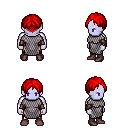
a pixel art fantasy rpg character, male body template, dark elf, purple skin, chain mail, gold greaves, red parted hairstyle, leather bracers, maroon shoes, four views (front, back, left, right), 2x2 character sprite sheet, small pixel art, hard edges, no anti-aliasing